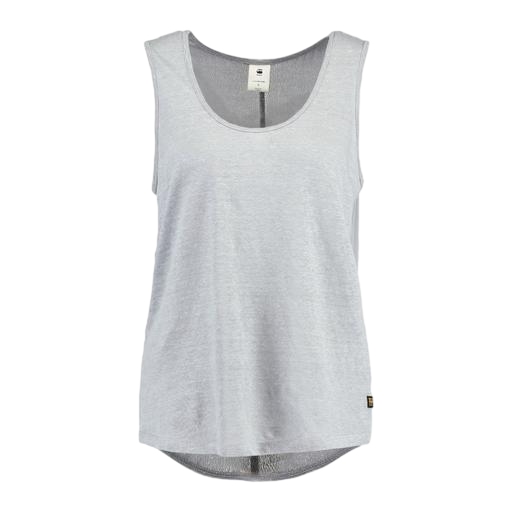
grey tank top, gray elevated tank top, branded tank-top, white background